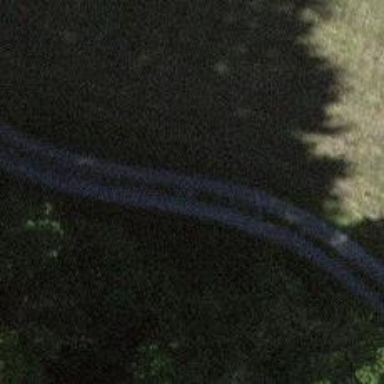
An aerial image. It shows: Unpaved service road.